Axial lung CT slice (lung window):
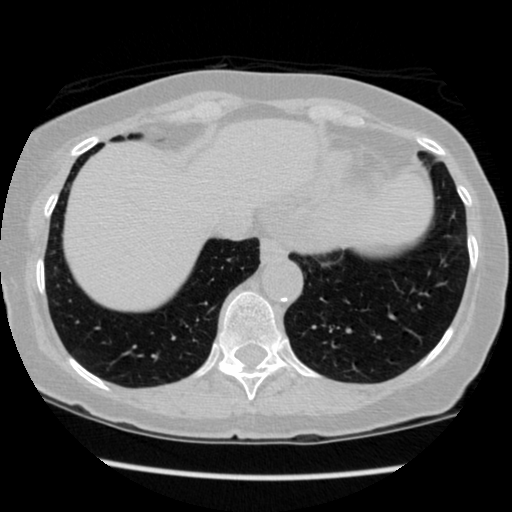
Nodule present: no